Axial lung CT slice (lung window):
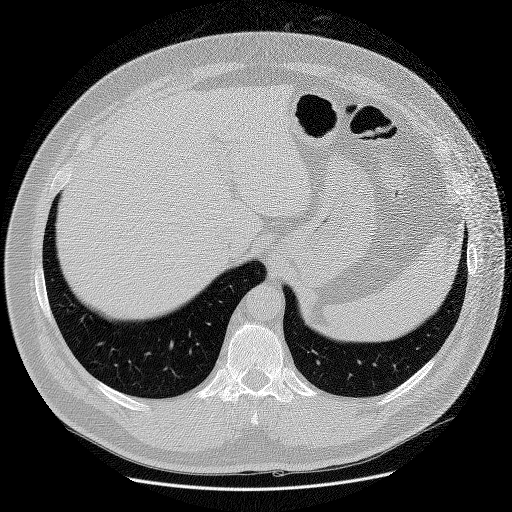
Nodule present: no